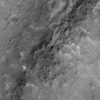
Atmospheric dust classification: not_dusty